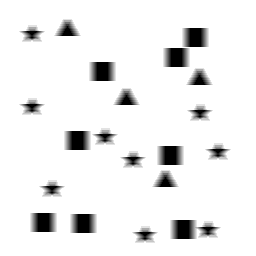
Squares: 8
Triangles: 4
Stars: 9
Total shapes: 21